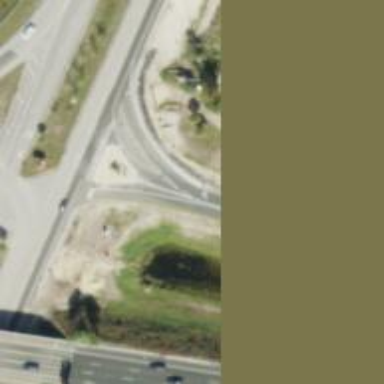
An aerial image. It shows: Diamond junction on motorway link.